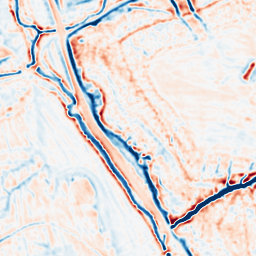
Category: multiscale
Decomposition family: dog_multiscale
Decomposition parameters: sigma_ratio: 1.4
n_scales: 3
base_sigma: 1
Upsampling method: bilinear
Upsampling parameters: scale: 4
Upsampling scale: 4